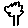
Label: tree